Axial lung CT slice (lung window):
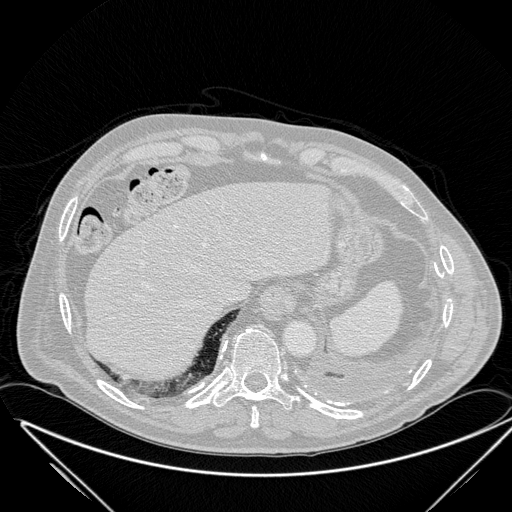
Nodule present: no